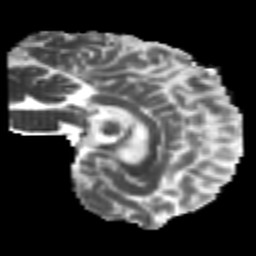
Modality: MD
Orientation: sagittal
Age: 23
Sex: male
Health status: healthy
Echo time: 0.074 s